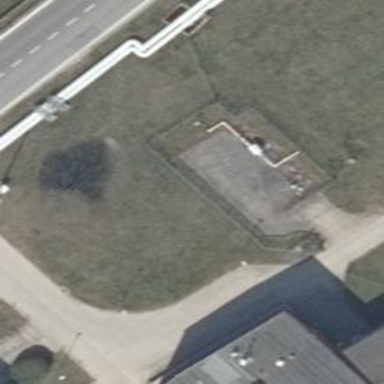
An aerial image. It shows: Service building.